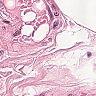
Metastatic tissue present: no